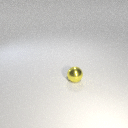
small yellow metal sphere